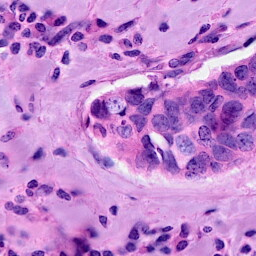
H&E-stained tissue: Breast